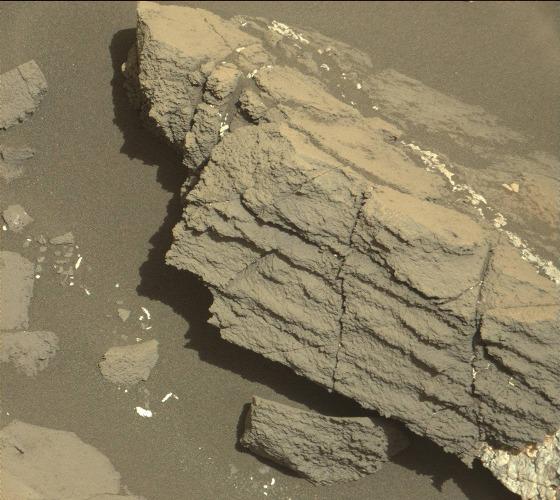
Terrain classes present: Bedrock, Gravel / Sand / Soil, Rock, Shadow